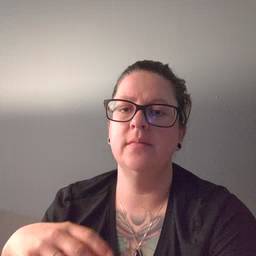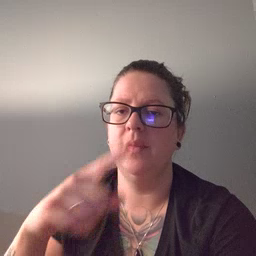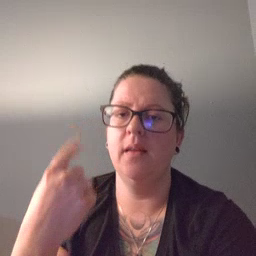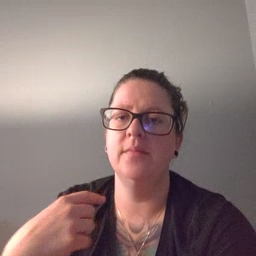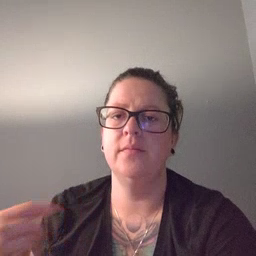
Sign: black